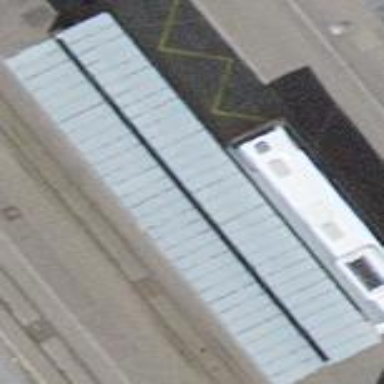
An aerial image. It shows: Public transport shelter.